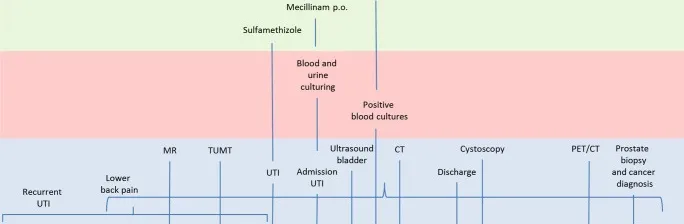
Case timeline. UTI, urinary tract infection; MR, magnetic resonance; TUMT, transurethral microwave therapy, CT, computed tomography; PET/CT, positron emission tomography with CT.
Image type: chart (chart)